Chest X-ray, AP view. Patient: 51 years old, sex F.
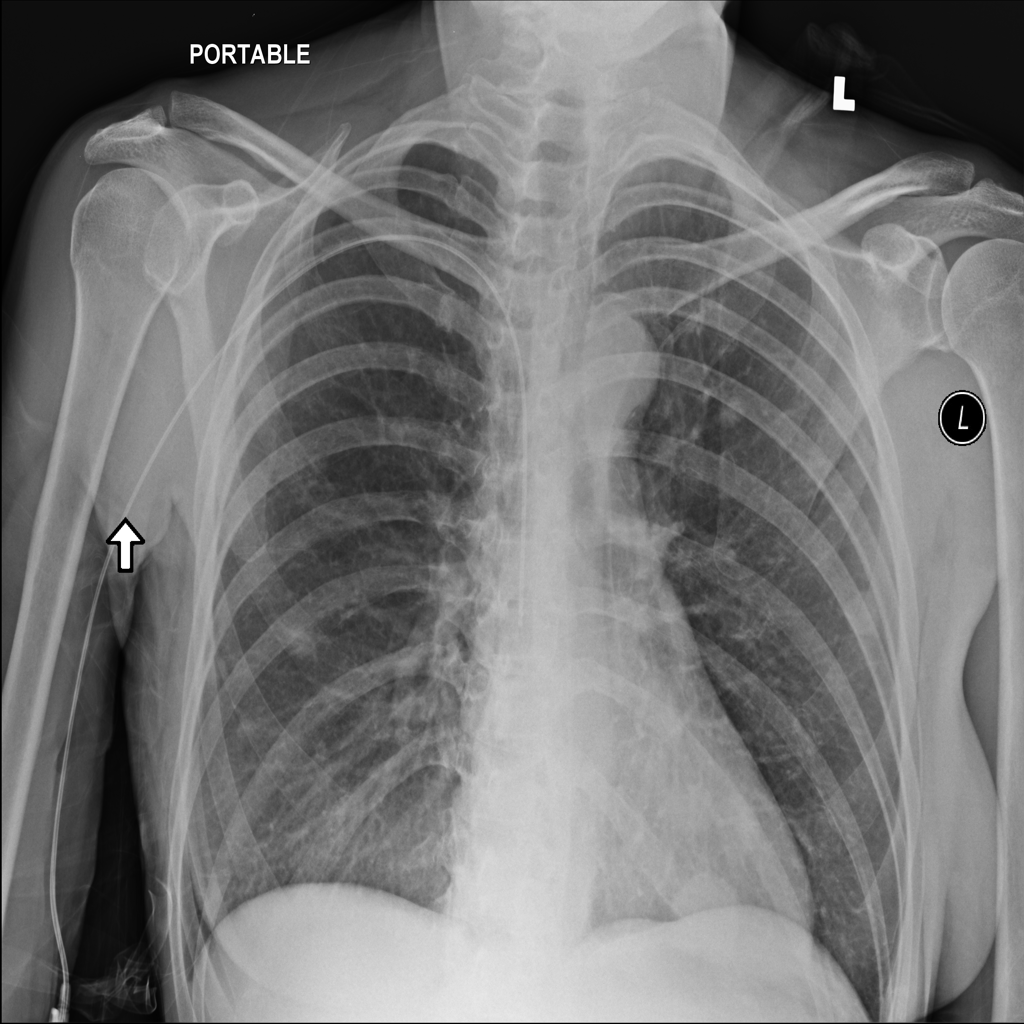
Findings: No Finding